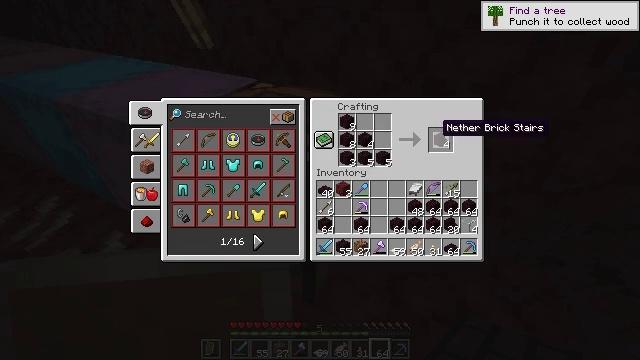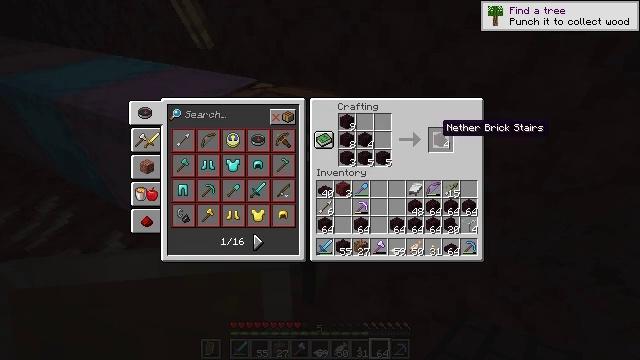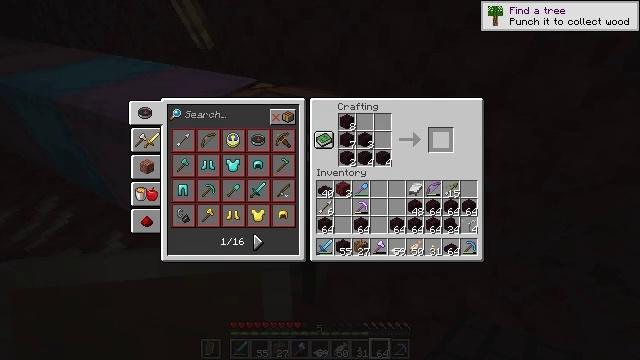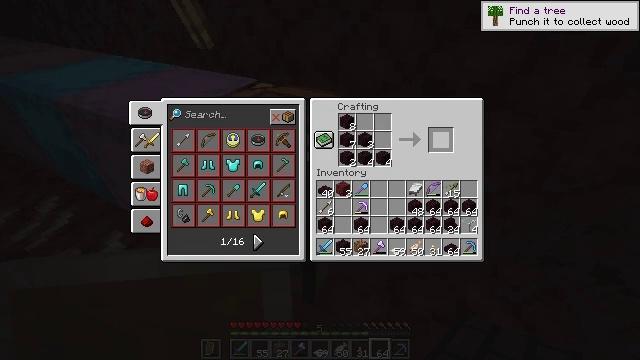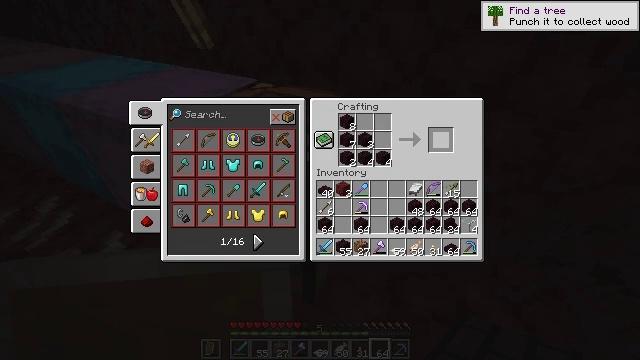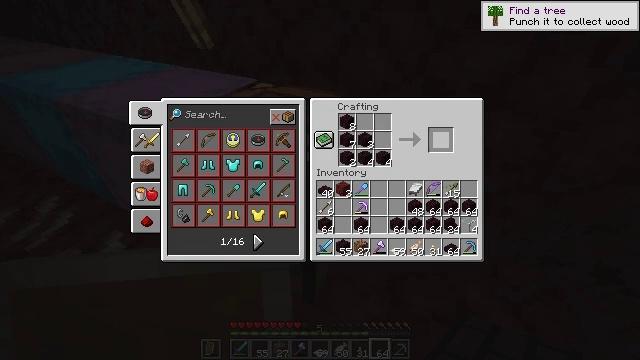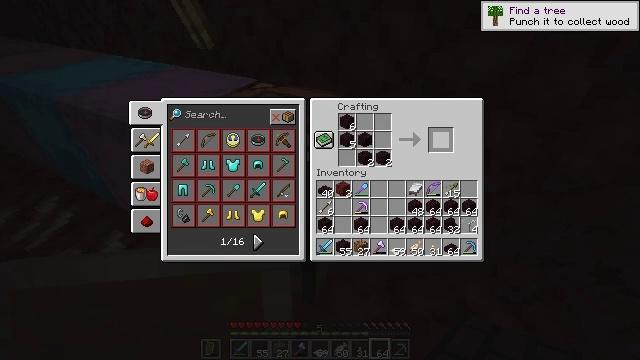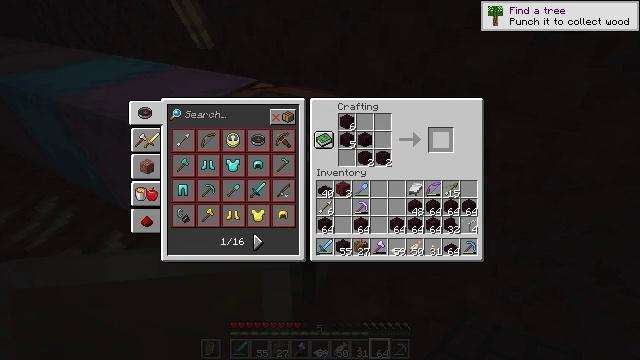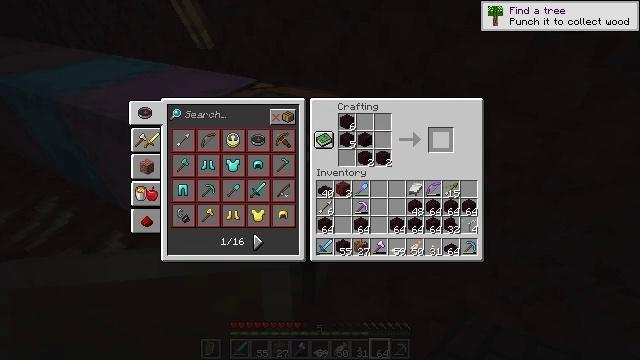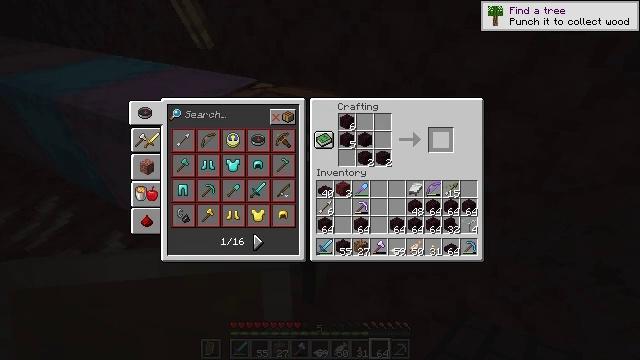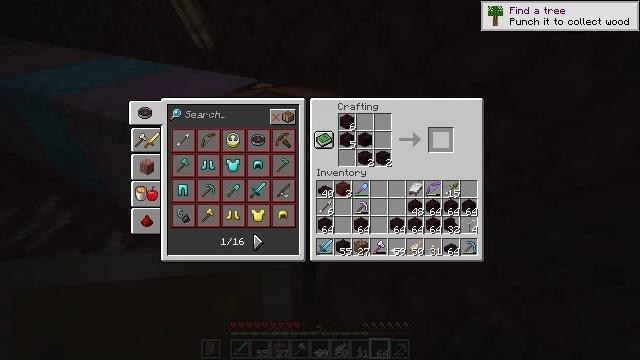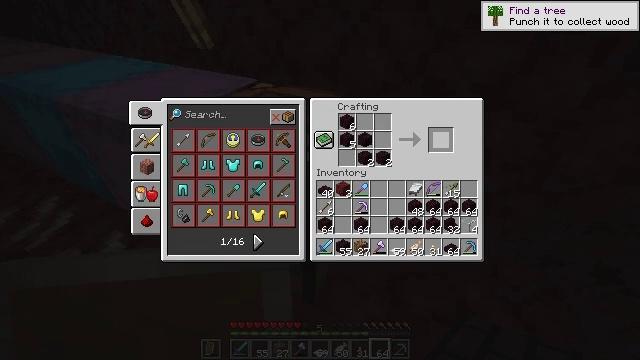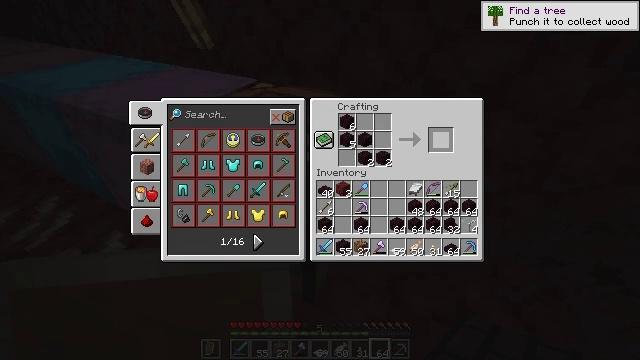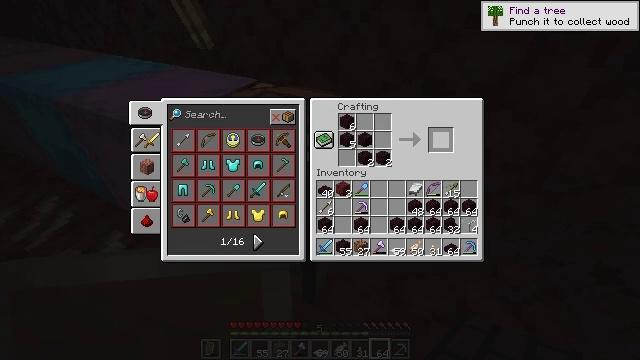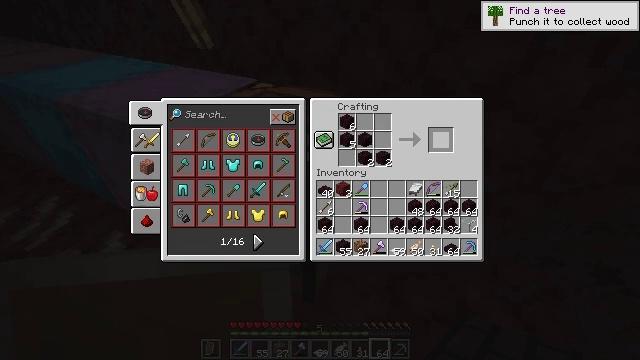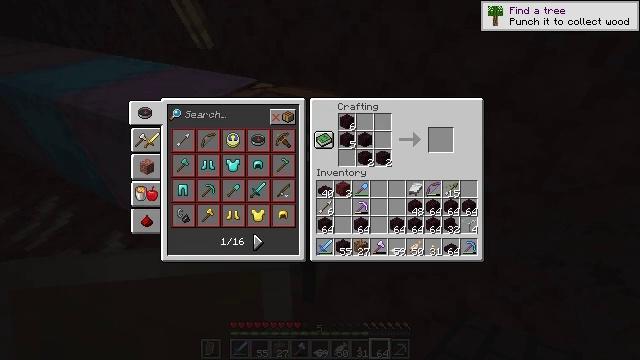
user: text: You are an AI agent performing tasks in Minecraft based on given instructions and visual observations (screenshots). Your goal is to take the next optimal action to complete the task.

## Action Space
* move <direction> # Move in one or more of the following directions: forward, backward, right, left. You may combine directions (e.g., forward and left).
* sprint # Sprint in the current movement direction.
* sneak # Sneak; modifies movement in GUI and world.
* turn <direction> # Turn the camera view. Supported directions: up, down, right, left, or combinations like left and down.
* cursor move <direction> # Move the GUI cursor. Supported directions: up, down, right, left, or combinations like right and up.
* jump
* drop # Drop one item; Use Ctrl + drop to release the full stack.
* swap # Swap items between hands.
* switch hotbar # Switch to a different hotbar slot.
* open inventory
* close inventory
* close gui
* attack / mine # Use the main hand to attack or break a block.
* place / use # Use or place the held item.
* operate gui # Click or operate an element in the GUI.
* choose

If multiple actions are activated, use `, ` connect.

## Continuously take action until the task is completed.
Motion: motion action
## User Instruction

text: Make nether brick stairs in a crafting table.
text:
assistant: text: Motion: sneak
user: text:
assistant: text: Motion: sneak, choose
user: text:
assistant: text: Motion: sneak, choose
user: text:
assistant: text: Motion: sneak
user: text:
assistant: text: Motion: sneak
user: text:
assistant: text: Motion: sneak
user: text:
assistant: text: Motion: sneak
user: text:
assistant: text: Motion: sneak
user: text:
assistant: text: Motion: sneak
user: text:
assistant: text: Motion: no_op
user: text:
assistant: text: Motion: no_op
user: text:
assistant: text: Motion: no_op
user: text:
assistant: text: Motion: no_op
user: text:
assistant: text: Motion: no_op
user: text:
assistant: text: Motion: cursor move left
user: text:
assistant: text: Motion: cursor move left
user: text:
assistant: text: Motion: cursor move left
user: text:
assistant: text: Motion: cursor move left
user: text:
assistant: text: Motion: cursor move left
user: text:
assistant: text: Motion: cursor move left
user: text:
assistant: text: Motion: no_op
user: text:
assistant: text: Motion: no_op
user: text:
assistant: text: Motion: no_op
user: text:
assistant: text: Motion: choose
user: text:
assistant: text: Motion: choose
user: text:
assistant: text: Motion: no_op
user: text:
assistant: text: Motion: cursor move down
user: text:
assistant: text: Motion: no_op
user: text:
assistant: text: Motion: no_op
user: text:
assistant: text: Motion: operate gui